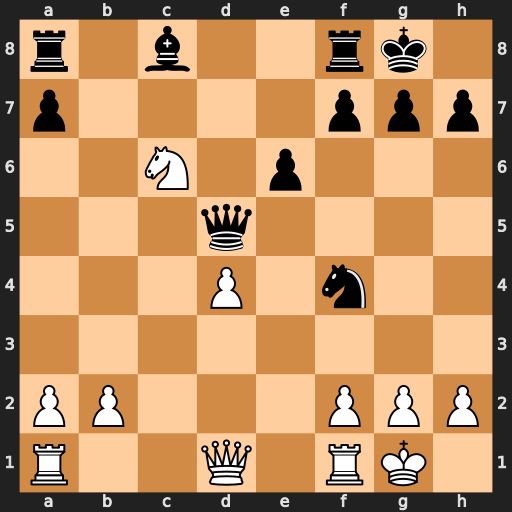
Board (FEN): r1b2rk1/p4ppp/2N1p3/3q4/3P1n2/8/PP3PPP/R2Q1RK1
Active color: w
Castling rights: -
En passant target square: -
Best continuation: Ne7+ Kh8 Nxd5